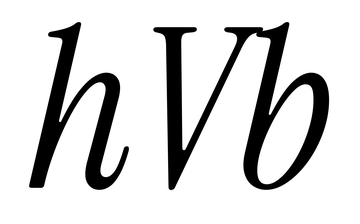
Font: InstrumentSerif-Italic